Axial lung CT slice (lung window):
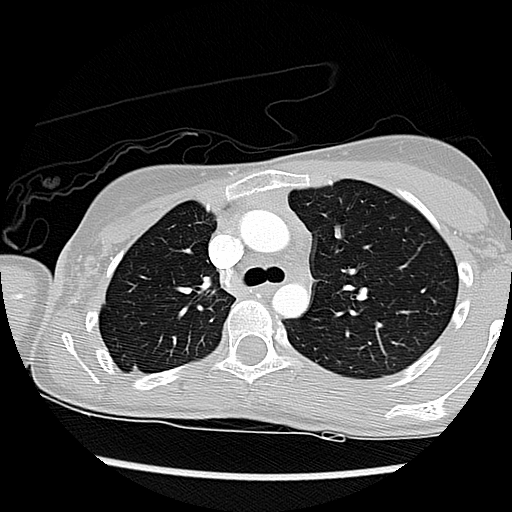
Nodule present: no